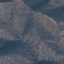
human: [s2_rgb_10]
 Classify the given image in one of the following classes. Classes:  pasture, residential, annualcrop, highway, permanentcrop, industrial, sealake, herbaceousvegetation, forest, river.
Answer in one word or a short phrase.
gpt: HerbaceousVegetation